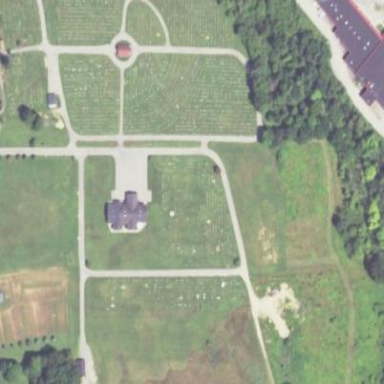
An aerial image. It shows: Cemetery.